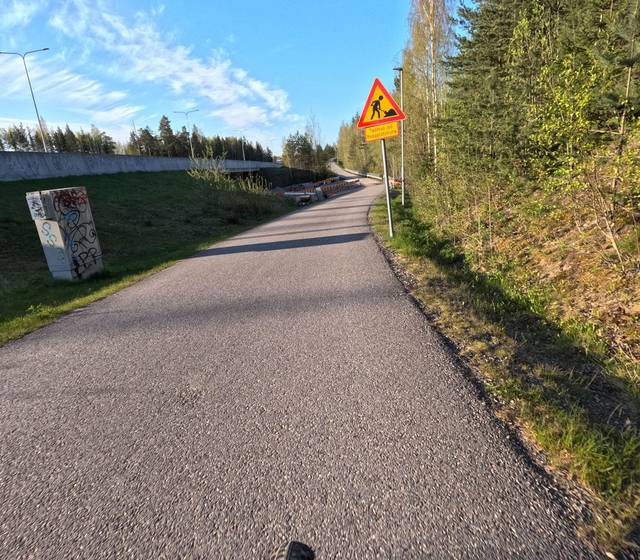
Region: Finland
Coordinates: 60.232, 24.689